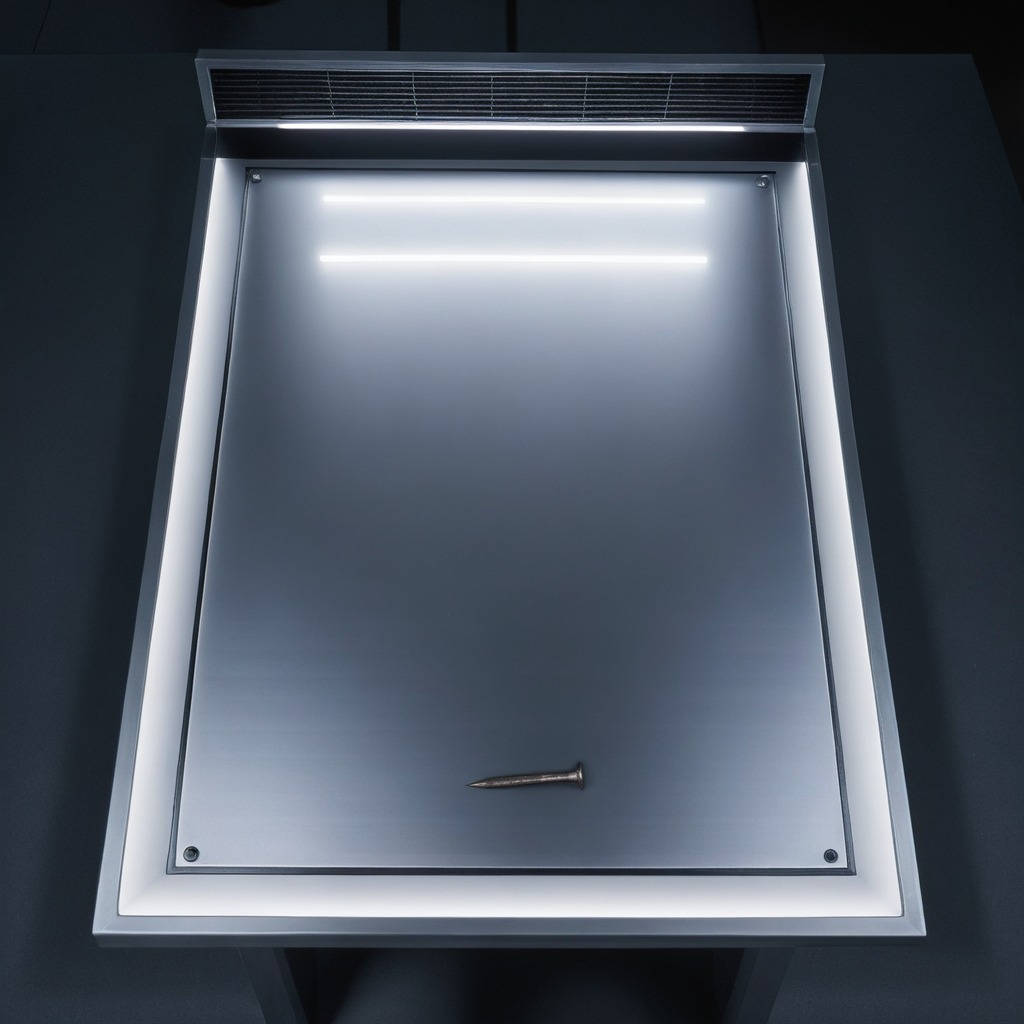
A nail is lying on a clean empty table in the basement in the evening.